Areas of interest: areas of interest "Logistics and Express Delivery"
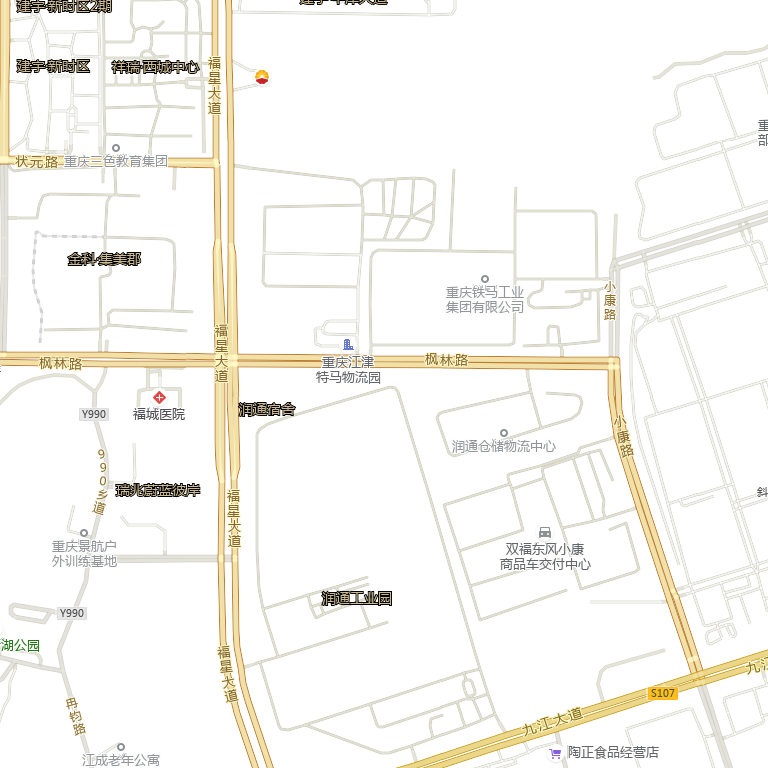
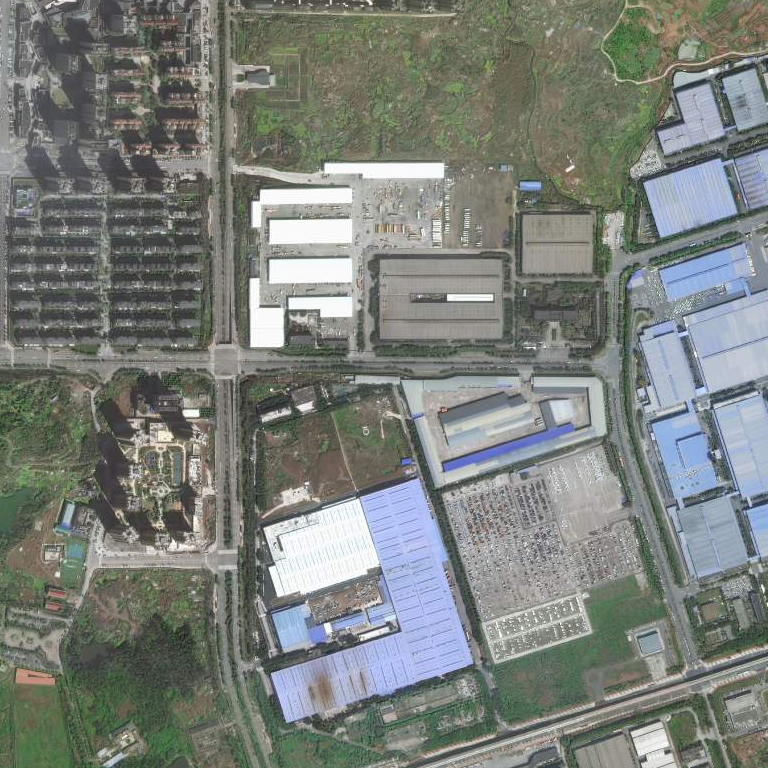